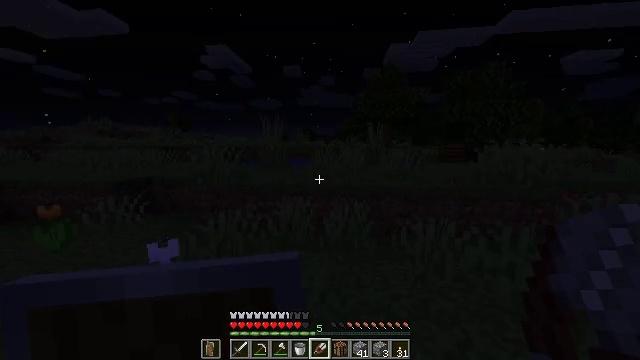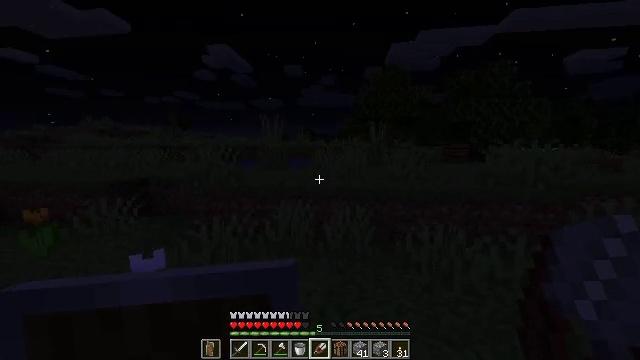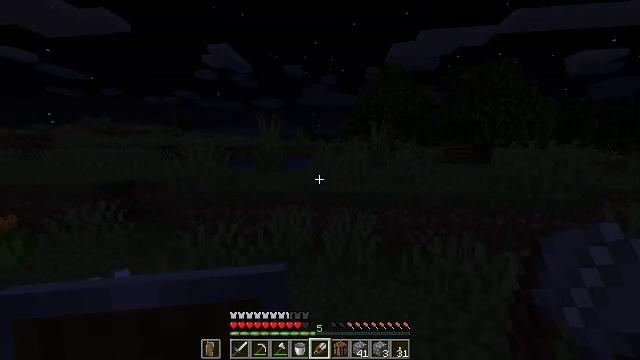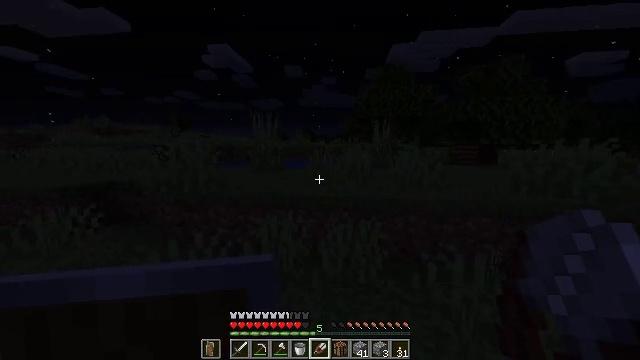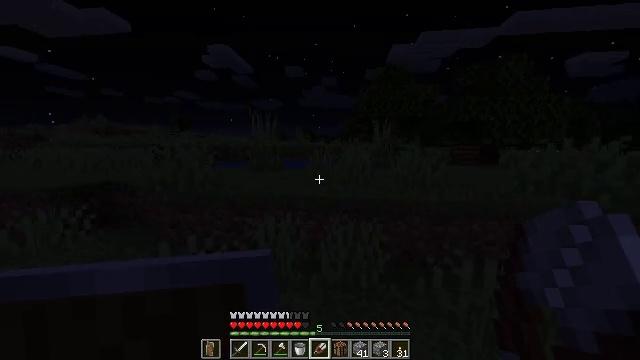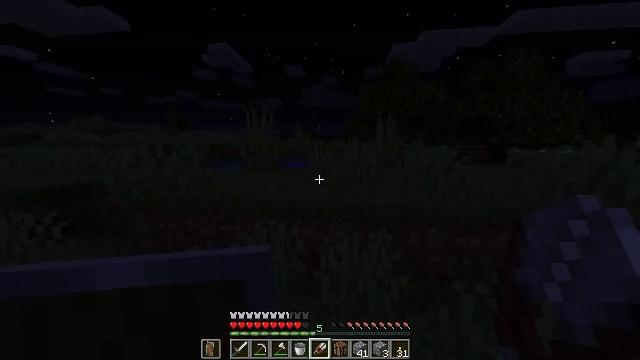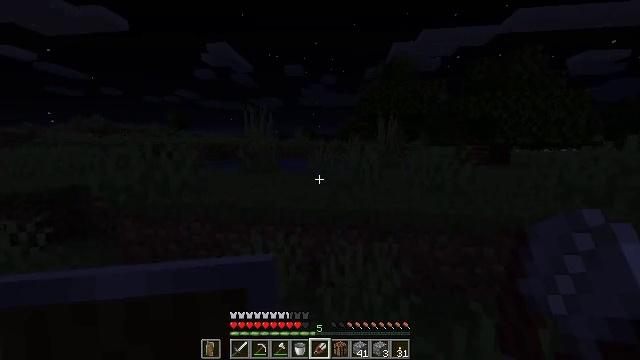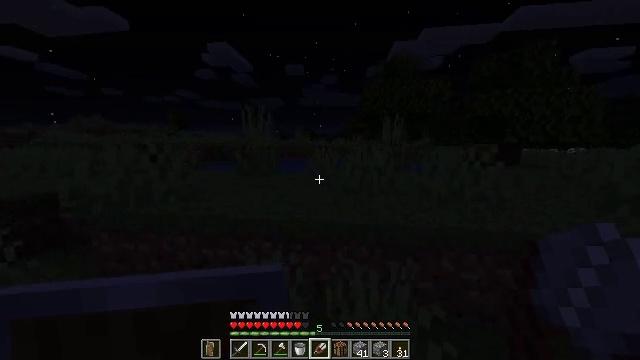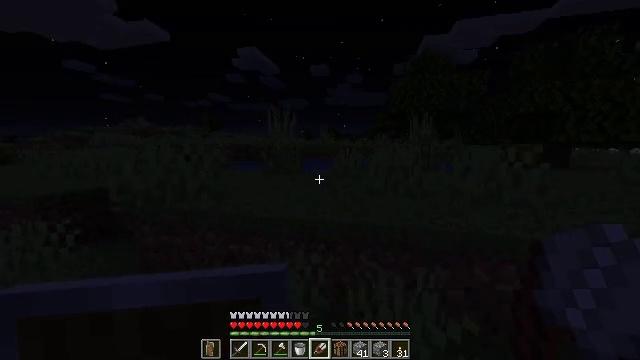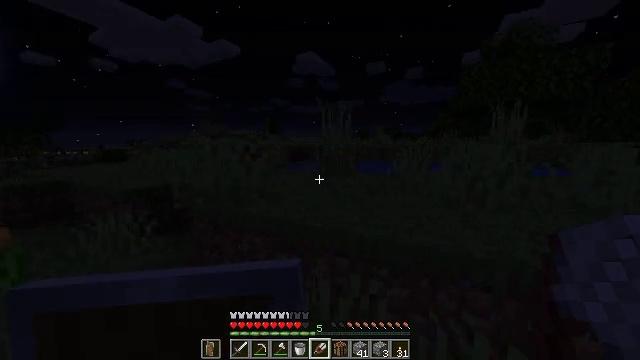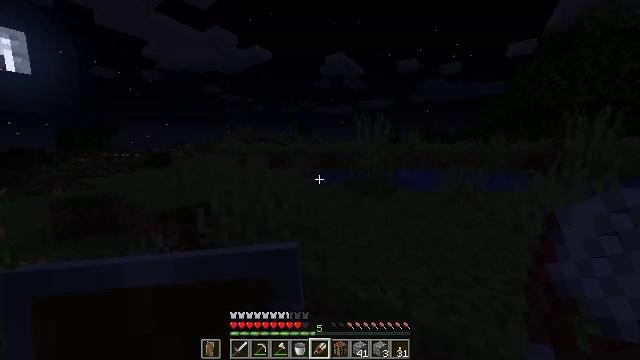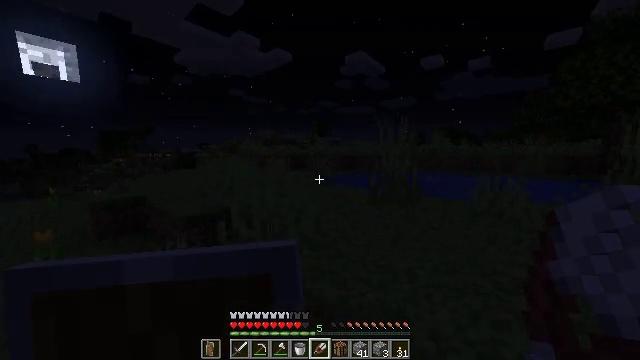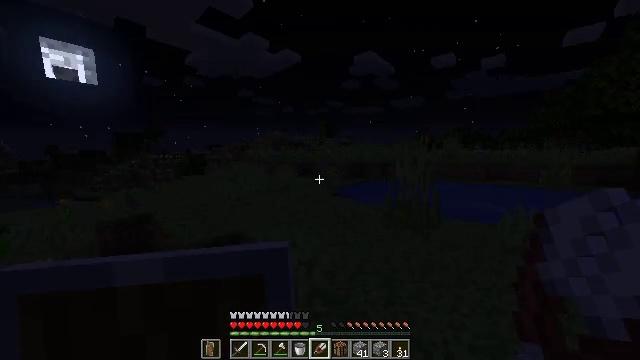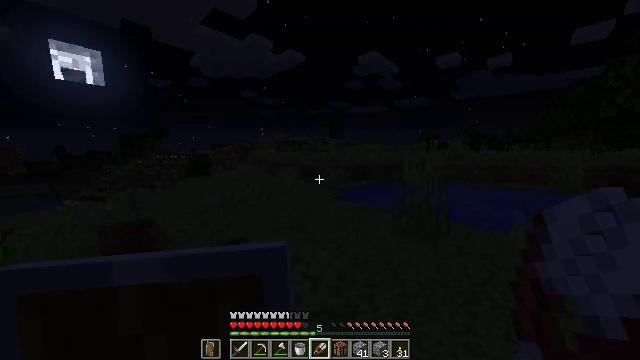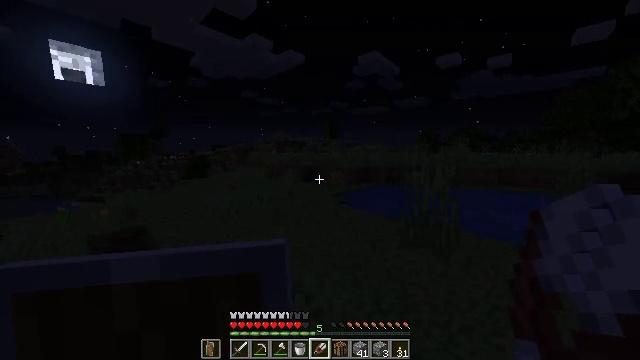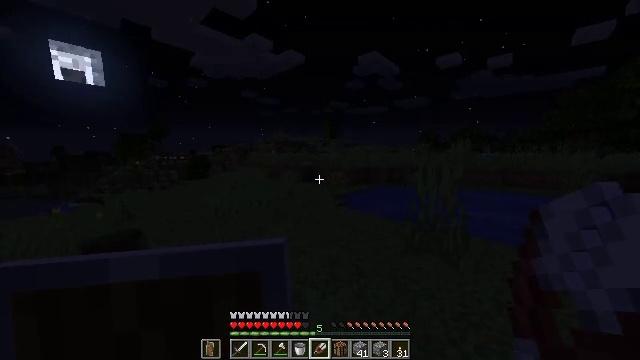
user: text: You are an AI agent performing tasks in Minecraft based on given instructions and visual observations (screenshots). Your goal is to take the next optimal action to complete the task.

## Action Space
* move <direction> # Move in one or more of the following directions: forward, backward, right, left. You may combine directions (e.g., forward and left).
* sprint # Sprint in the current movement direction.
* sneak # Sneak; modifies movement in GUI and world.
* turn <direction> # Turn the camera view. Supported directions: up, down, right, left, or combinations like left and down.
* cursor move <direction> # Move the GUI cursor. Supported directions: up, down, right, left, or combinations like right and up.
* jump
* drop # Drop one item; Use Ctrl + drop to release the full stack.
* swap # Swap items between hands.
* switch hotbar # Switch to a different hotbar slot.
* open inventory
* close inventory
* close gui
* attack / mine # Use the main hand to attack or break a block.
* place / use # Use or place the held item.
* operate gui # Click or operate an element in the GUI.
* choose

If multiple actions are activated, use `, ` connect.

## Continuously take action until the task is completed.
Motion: motion action
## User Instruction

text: Hunt animals.
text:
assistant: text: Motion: move forward
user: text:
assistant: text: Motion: move forward
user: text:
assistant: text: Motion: move forward
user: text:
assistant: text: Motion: move forward
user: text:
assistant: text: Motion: move forward
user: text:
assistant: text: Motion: move forward
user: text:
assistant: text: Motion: move forward
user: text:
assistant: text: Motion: move forward, turn left
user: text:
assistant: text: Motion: move forward and move left, turn left
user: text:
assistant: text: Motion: move forward and move left, turn left, jump
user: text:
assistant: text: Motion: move forward and move left, turn left, jump
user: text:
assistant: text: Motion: move forward and move left, turn left, jump
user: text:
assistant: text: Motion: move forward, jump
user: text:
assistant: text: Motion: move forward, jump
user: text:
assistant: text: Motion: move forward, jump
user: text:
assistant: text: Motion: move forward
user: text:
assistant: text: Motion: move forward
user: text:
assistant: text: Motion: move forward
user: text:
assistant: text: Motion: move forward
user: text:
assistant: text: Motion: move forward
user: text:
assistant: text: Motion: move forward
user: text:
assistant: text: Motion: move forward
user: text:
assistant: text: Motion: move forward
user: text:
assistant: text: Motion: move forward
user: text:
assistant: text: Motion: move forward
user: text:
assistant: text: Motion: move forward
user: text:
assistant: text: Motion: move forward and move left
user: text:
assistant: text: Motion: move forward and move left
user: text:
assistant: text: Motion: move forward and move left
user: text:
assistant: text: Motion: move forward and move left